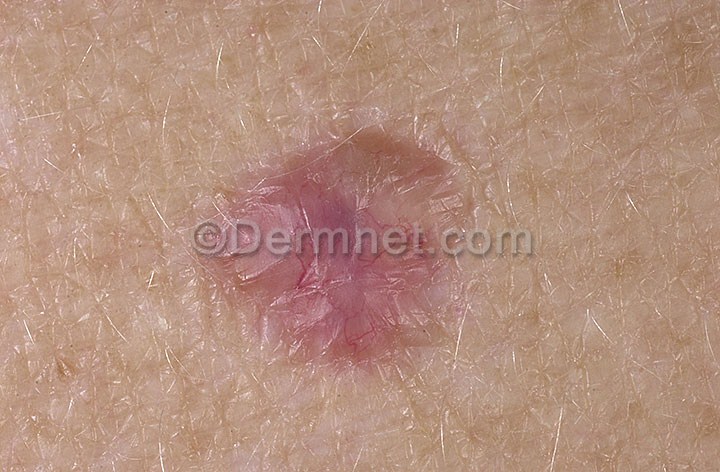
Disease: Actinic Keratosis Basal Cell Carcinoma and other Malignant Lesions